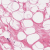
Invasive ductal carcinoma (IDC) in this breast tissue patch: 0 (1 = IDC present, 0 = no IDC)